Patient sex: M
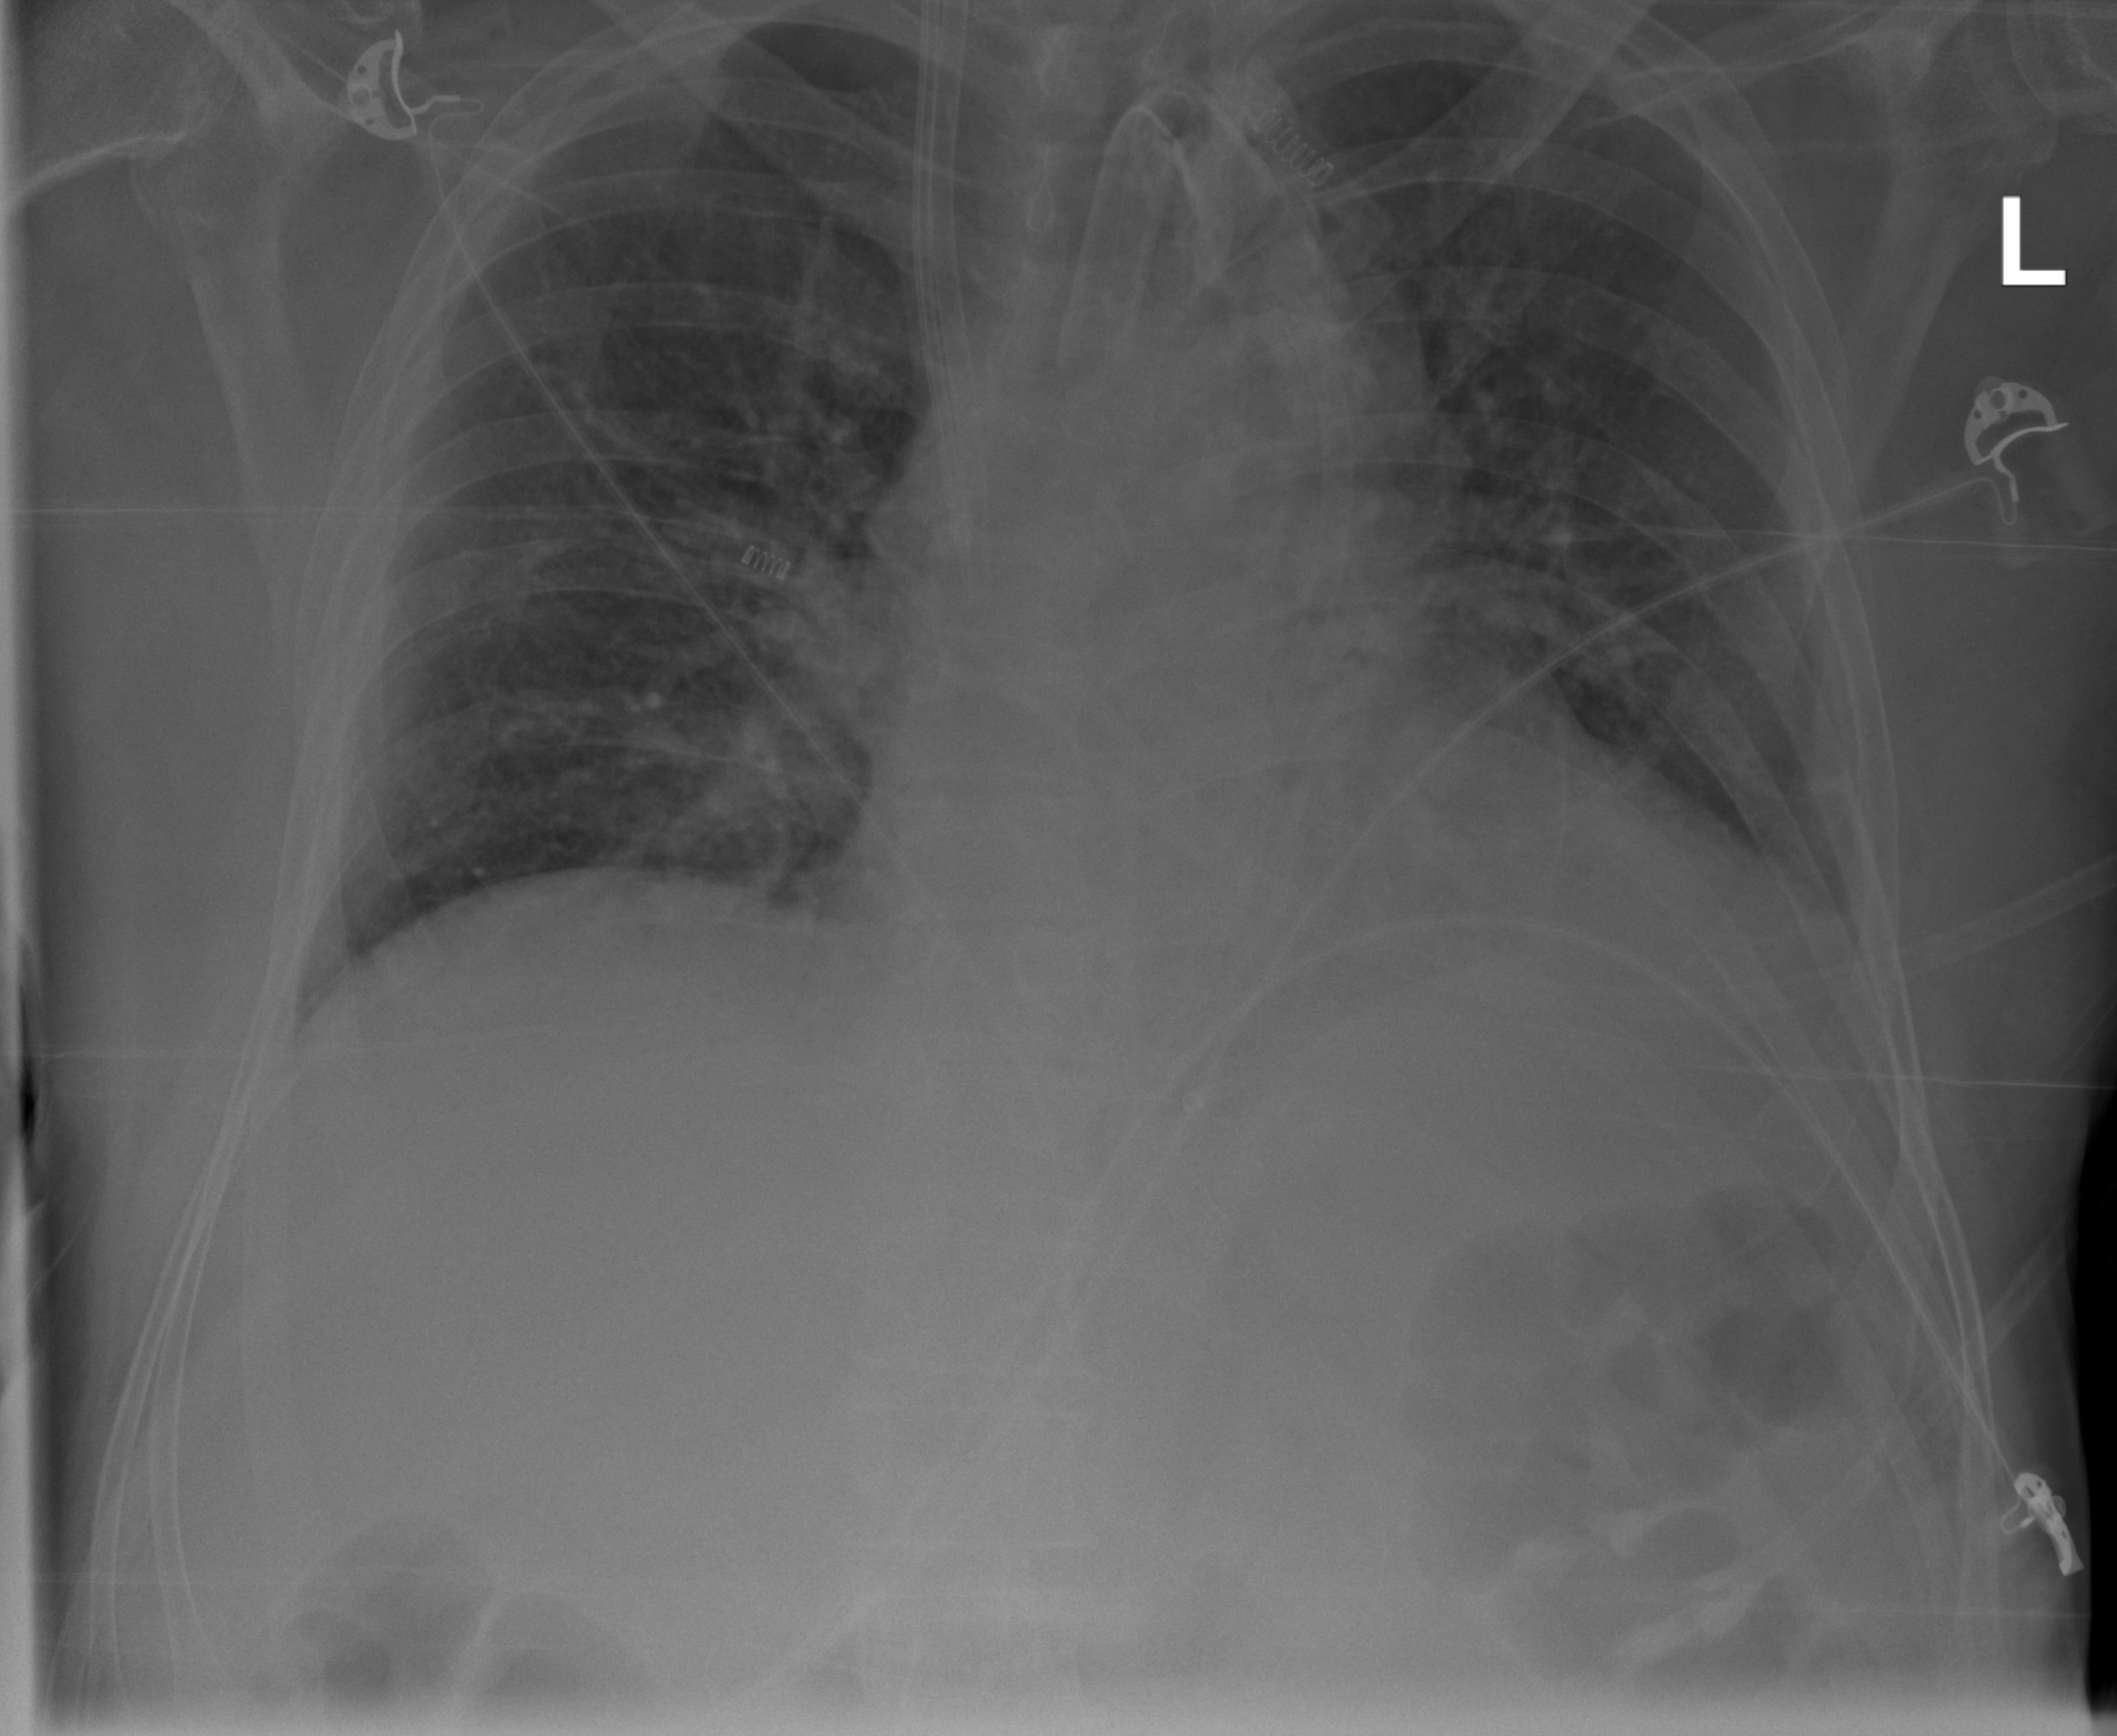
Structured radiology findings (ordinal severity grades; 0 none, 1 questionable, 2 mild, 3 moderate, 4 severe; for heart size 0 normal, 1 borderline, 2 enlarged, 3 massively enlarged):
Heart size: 0
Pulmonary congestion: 0
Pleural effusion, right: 0
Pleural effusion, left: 2
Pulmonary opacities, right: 0
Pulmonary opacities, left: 0
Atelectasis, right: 0
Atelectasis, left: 2